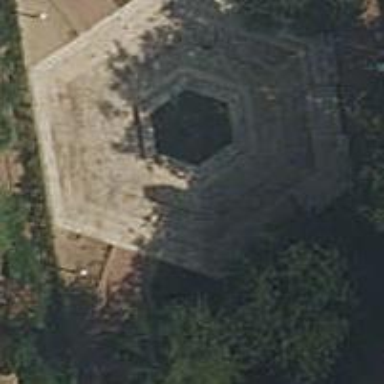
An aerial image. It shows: Fountain.